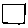
Label: square